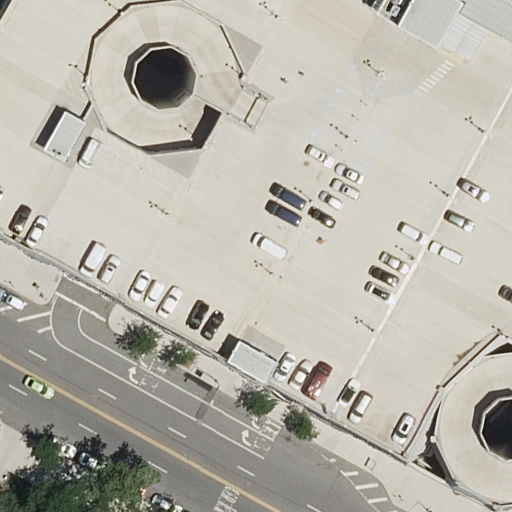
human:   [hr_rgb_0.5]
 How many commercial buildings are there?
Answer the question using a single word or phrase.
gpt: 0

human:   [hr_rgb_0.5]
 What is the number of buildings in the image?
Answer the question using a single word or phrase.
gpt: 3

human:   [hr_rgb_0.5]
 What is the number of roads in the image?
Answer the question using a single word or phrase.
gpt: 12

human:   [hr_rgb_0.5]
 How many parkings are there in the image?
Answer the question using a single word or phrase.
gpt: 1

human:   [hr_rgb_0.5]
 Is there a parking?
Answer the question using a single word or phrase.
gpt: yes

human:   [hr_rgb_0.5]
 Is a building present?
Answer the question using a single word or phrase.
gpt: yes

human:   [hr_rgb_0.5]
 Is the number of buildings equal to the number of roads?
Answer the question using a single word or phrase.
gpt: no

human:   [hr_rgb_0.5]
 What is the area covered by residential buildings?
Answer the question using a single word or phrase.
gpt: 0m2

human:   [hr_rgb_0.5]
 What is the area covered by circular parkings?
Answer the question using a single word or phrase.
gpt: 0m2

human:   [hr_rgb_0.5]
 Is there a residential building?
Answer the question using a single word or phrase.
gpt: yes

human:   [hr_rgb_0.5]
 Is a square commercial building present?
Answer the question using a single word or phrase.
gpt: no

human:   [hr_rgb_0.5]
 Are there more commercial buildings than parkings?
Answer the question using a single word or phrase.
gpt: no

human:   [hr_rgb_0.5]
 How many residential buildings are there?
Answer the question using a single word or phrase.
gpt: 2

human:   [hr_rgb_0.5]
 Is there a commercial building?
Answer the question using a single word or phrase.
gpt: no

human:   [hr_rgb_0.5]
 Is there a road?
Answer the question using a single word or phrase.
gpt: yes

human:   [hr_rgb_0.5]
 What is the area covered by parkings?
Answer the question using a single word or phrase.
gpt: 7652m2

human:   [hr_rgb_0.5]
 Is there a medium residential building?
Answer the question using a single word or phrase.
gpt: no

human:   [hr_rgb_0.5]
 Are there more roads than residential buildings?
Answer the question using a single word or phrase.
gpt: yes

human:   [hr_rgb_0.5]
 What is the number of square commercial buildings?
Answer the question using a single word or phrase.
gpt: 0

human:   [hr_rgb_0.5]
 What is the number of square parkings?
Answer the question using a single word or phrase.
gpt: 0

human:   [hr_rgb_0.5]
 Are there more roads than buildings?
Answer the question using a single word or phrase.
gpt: yes

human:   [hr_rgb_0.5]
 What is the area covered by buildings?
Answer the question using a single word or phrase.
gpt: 7652m2

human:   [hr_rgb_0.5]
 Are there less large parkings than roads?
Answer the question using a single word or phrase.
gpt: yes

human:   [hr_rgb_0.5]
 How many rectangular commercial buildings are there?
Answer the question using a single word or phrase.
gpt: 0

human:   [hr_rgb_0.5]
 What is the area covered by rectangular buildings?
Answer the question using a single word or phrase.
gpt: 0m2

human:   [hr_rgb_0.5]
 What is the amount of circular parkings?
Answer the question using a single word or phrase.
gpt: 0

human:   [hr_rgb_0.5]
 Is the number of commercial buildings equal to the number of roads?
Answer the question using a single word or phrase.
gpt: no

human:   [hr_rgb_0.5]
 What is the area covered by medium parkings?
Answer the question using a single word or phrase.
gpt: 0m2

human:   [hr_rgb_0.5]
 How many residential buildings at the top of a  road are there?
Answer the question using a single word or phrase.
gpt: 2

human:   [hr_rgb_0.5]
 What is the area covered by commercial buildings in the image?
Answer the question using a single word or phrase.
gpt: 0m2

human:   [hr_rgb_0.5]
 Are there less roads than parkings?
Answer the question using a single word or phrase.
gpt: no

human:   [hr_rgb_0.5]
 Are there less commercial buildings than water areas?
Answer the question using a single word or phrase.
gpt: no

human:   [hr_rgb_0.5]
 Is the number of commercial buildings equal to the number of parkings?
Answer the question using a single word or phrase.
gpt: no

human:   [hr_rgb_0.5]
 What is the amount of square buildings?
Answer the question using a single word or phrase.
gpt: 0

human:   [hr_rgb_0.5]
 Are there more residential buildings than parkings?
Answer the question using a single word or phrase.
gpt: yes

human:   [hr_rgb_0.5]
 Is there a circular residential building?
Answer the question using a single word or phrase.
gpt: no

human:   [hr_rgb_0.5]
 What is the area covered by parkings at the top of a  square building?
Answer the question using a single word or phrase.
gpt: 0m2

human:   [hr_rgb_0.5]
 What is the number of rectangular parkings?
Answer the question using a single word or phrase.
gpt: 0

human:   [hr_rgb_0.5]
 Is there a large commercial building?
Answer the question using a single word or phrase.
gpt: no

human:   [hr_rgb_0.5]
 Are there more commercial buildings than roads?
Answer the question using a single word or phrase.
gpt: no

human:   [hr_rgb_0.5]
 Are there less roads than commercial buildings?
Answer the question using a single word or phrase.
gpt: no

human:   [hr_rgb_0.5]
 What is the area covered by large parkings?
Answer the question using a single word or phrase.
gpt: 7652m2

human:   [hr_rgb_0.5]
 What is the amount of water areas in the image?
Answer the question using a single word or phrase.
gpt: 0

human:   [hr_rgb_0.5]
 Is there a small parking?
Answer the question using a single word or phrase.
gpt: no

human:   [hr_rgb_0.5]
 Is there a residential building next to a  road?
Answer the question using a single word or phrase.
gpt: yes

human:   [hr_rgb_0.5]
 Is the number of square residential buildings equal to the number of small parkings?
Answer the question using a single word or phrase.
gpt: yes

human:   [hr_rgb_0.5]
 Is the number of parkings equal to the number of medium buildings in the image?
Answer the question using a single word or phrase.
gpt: no

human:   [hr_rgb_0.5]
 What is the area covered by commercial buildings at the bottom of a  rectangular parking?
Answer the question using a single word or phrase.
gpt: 0m2

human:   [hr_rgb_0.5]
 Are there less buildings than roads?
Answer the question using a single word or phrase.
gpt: yes

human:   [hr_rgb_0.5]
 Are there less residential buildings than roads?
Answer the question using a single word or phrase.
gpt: yes

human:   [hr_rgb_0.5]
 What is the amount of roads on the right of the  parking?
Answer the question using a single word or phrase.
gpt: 0

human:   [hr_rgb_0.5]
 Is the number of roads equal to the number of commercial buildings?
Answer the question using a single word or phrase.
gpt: no

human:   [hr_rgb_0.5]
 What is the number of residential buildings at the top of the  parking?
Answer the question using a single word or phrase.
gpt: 2

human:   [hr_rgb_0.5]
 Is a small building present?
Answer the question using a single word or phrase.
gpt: yes

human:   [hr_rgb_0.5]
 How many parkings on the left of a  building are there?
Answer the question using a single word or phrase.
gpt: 0

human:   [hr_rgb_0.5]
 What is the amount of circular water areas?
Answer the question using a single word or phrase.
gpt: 0

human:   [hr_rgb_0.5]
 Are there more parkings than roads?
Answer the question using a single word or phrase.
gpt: no

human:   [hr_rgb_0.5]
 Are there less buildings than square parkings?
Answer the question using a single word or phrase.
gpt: no

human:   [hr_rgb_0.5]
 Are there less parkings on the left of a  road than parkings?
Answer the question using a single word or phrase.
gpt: yes

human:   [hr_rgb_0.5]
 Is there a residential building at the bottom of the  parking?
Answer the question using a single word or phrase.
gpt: no

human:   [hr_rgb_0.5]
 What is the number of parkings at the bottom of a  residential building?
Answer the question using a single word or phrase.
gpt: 0

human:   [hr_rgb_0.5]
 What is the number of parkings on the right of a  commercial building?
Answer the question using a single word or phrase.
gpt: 0

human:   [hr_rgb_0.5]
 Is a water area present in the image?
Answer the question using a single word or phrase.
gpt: no

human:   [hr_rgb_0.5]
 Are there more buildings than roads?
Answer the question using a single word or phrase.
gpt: no